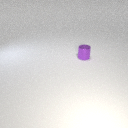
small purple metal cylinder